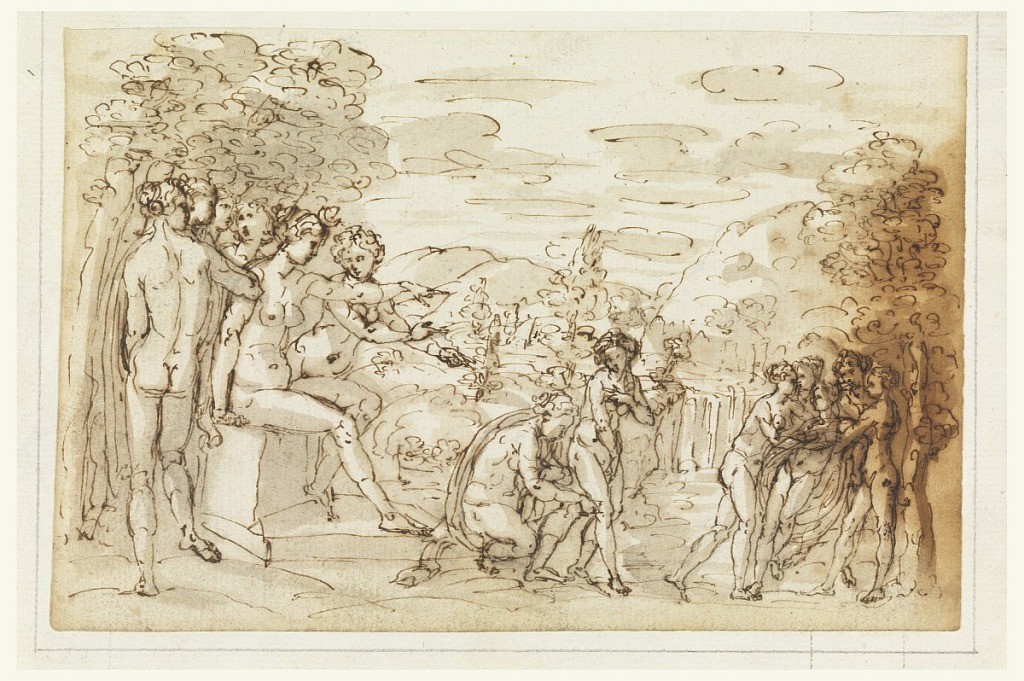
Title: Diana and Endymion
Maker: Leonardo Scaglia, French, active Italy, 1640 – 1650
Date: ca. 1650
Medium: Pen and brown ink, brush and gray wash on cream laid paper on secondary paper support
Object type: Drawing
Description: The goddess Diana is seated upon a bench at left, surrounded by companions.  She points at Endymion who stands opposite, stripped by young women.  Two additional young women stand at the center.